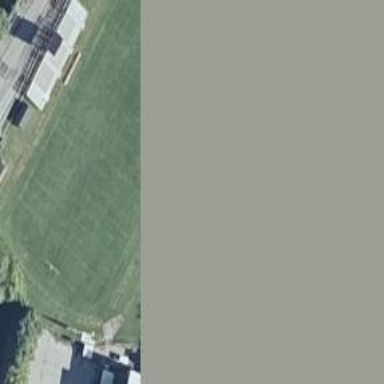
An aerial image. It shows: Pitch for leisure activities.